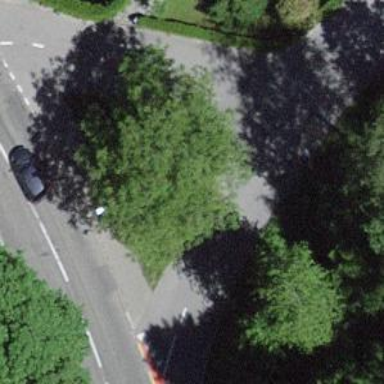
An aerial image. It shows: Smooth asphalt road in residential area.